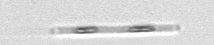
Label: Leptocylindrus